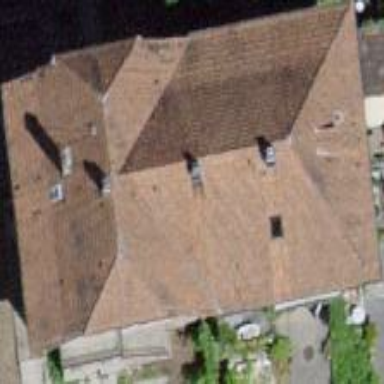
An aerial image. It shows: Semidetached house with hipped roof made of roof tiles.